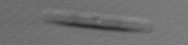
Label: pennate